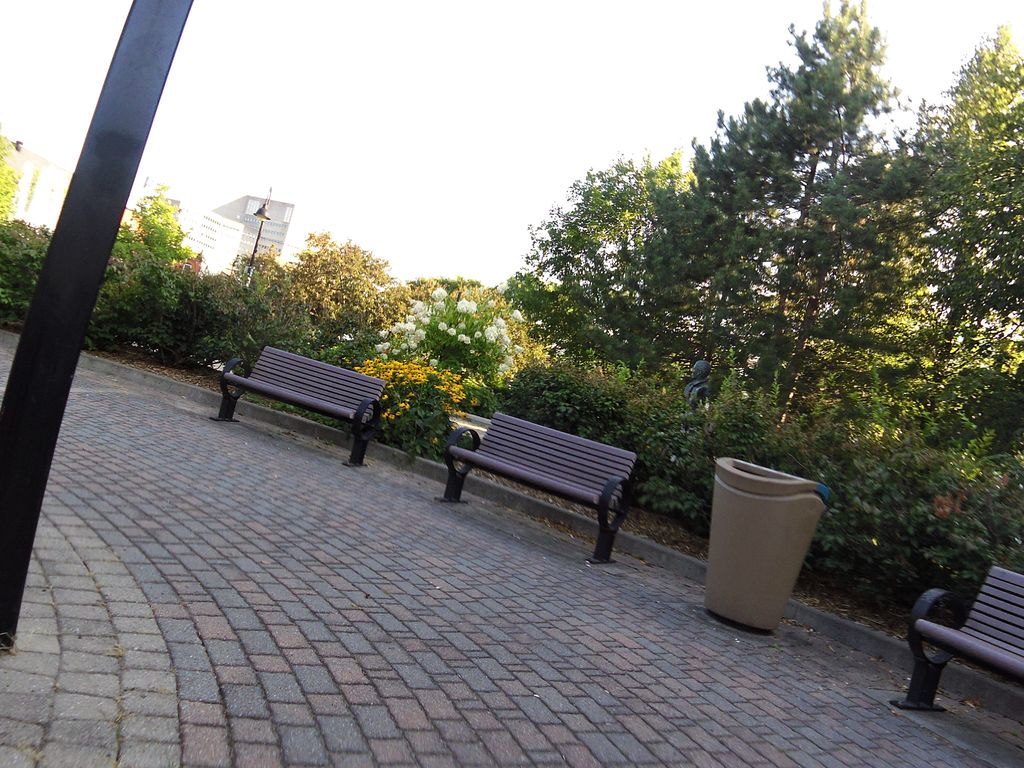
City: ottawa-gatineau